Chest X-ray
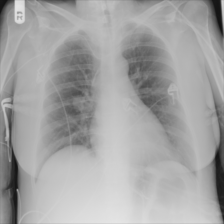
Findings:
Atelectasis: negative
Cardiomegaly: negative
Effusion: negative
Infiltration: negative
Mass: negative
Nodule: positive
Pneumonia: negative
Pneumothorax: negative
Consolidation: negative
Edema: negative
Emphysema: negative
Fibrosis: negative
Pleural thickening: negative
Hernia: negative